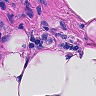
Metastatic tissue present: yes